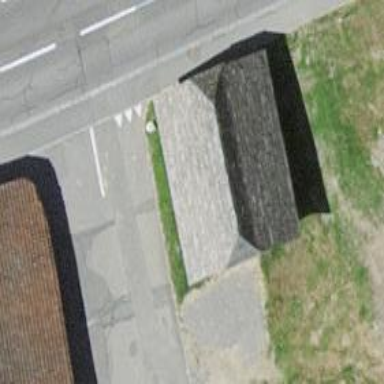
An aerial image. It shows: Brown barn with half-hipped roof.